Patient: sex M, age 25
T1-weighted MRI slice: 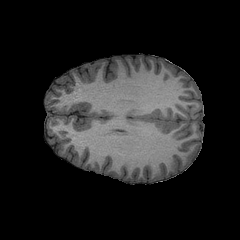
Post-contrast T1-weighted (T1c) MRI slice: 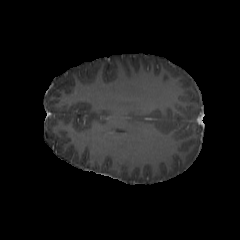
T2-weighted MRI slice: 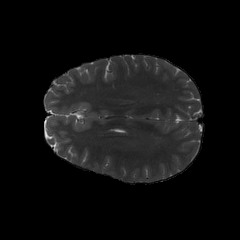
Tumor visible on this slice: no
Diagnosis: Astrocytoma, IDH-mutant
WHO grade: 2